Question: I wanted to make my right bar button contain 2 buttons. So I did that by using a UIToolbar. But the problem is that the 2 buttons sit apart from each other, while the affect I would like to achieve is too have them sitting flush against each other.
Here is an image of how they look now

Here is the code I use to achieve the buttons so far
'''
UIToolbar *tools = [[UIToolbar alloc] initWithFrame:CGRectMake(0.0f, 2.0f, 120.0f, 40.01f)]; // 44.01 shifts it up 1px for some reason
tools.clearsContextBeforeDrawing = NO;
tools.clipsToBounds = YES;
tools.tintColor = [UIColor blueColor];
tools.barStyle = -1;// -1; // clear background
NSMutableArray *buttons = [[NSMutableArray alloc] initWithCapacity:2];
UIButton * upButton = [[UIButton buttonWithType:UIButtonTypeCustom] retain];
upButton.frame = CGRectMake(0, 07, 46, 30);
upButton.titleLabel.font = [UIFont fontWithName:@"Arial-BoldMT" size:16];
[upButton setTitle:@"" forState:UIControlStateNormal];
upButton.backgroundColor = [UIColor clearColor];
[upButton setTitleColor:[UIColor whiteColor] forState:UIControlStateNormal ];
[upButton addTarget:self action:@selector(pageDown) forControlEvents:UIControlEventTouchUpInside];
[upButton setBackgroundImage:[UIImage imageNamed:@"page_up.png"] forState:UIControlStateNormal];
[upButton setBackgroundImage:[UIImage imageNamed:@"page_up_action.png"] forState:UIControlStateSelected];
UIBarButtonItem *toggleSegmentedControlBarItemOne = [[UIBarButtonItem alloc] initWithCustomView:upButton];
[buttons addObject:toggleSegmentedControlBarItemOne];
UIButton * downButton = [[UIButton buttonWithType:UIButtonTypeCustom] retain];
downButton.frame = CGRectMake(0, 07, 46, 30);
downButton.titleLabel.font = [UIFont fontWithName:@"Arial-BoldMT" size:16];
[downButton setTitle:@"" forState:UIControlStateNormal];
downButton.backgroundColor = [UIColor clearColor];
[downButton setTitleColor:[UIColor whiteColor] forState:UIControlStateNormal ];
[downButton addTarget:self action:@selector(pageUp) forControlEvents:UIControlEventTouchUpInside];
[downButton setBackgroundImage:[UIImage imageNamed:@"page_down.png"] forState:UIControlStateNormal];
[downButton setBackgroundImage:[UIImage imageNamed:@"page_down_action.png"] forState:UIControlStateSelected];
UIBarButtonItem *toggleSegmentedControlBarItemTwo = [[UIBarButtonItem alloc] initWithCustomView:downButton];
[buttons addObject:toggleSegmentedControlBarItemTwo];
[tools setItems:buttons animated:NO];
[buttons release];
UIBarButtonItem *twoButtons = [[UIBarButtonItem alloc] initWithCustomView:tools];
[tools release];
self.navigationItem.rightBarButtonItem = twoButtons;
[twoButtons release];
'''
Can anybody please advise me how to get those two buttons to sit beside each other without any gap?
Many Thanks,
-Code
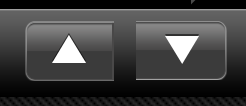
Answer: You can add UISegmentedControl as customView to your navigationItem and set its momentary property to true, that way you will get exactly what you want.
Here is sample code
'''
- (void)viewDidLoad
{
[super viewDidLoad];
// Do any additional setup after loading the view, typically from a nib.
self.title = @"Test";
UISegmentedControl *segControl = [[UISegmentedControl alloc] initWithFrame:CGRectMake(0, 0, 90, 30)];
segControl.momentary = YES;
segControl.segmentedControlStyle = UISegmentedControlStyleBar;
segControl.tintColor = [UIColor darkGrayColor];
[segControl insertSegmentWithImage:[UIImage imageNamed:@"up.png"] atIndex:0 animated:NO];
[segControl insertSegmentWithImage:[UIImage imageNamed:@"down.png"] atIndex:1 animated:NO];
[segControl addTarget:self action:@selector(segButtonDown:) forControlEvents:UIControlEventValueChanged];
self.navigationItem.rightBarButtonItem = [[UIBarButtonItem alloc] initWithCustomView:segControl];
}
- (void)segButtonDown:(id)sender {
UISegmentedControl *segControl = (UISegmentedControl *)sender;
switch (segControl.selectedSegmentIndex) {
case 0:
NSLog(@"Up");
break;
case 1:
NSLog(@"Down");
default:
break;
}
}
'''
And here is image how it looks like.

And here you can see events in console.
'''
2012-11-25 16:03:47.805 test2[13886:c07] Up
2012-11-25 16:03:48.367 test2[13886:c07] Down
2012-11-25 16:03:48.930 test2[13886:c07] Up
2012-11-25 16:03:49.538 test2[13886:c07] Down
'''